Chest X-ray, AP view. Patient: 60 years old, sex F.
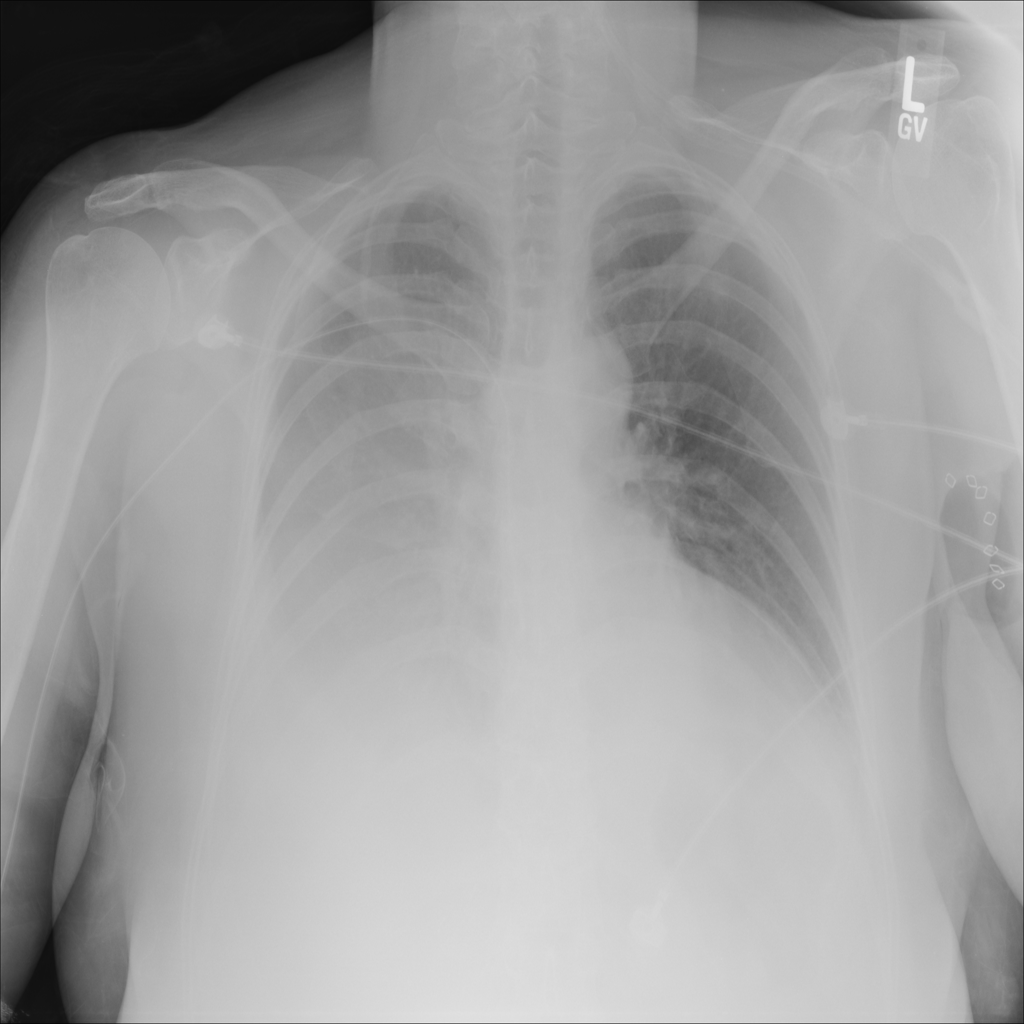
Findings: Effusion